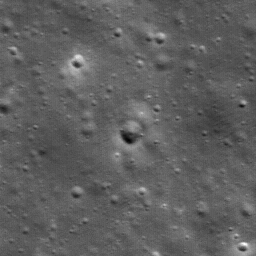
Host type: hard_negative
Lunar coordinates: latitude -48.448, longitude 162.652